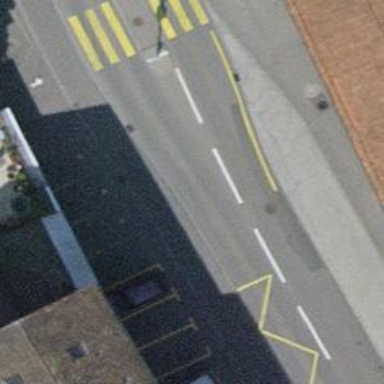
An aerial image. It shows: Bus stop equipped with public transport stop position.